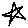
Label: star